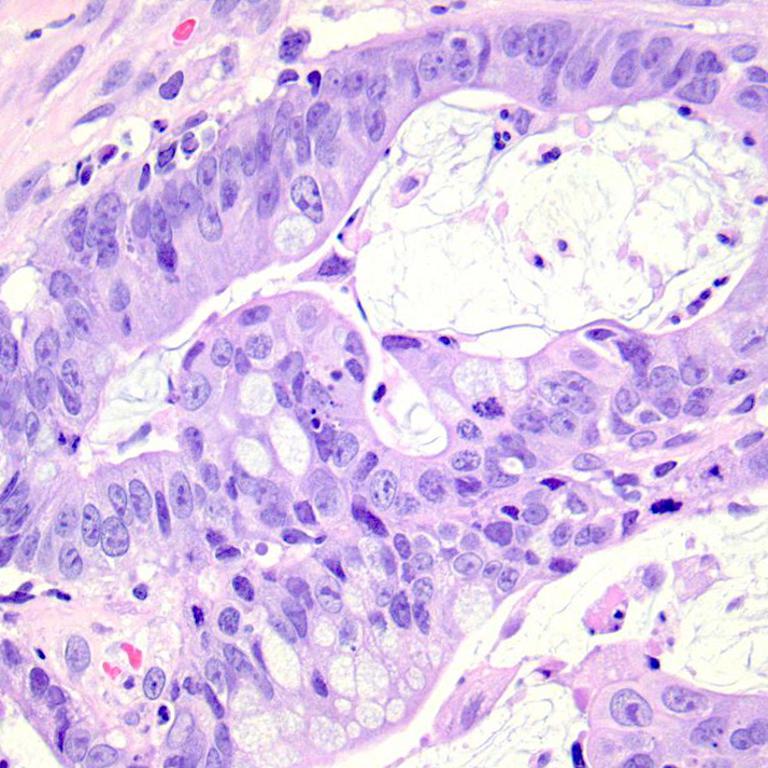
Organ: colon
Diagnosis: adenocarcinomas